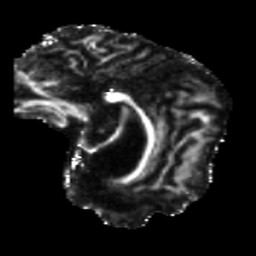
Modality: FA
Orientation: sagittal
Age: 37
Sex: female
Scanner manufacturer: siemens
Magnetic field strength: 3 T
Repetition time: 5.25 s
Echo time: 0.08 s